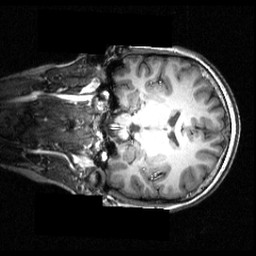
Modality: T1w
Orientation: coronal
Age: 20
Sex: female
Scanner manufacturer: siemens
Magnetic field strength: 3.951 T
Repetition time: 1.5 s
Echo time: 0.00335 s